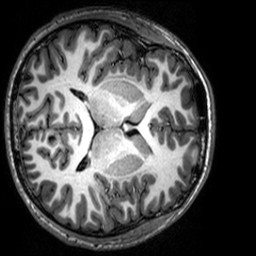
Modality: T1w
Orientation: axial